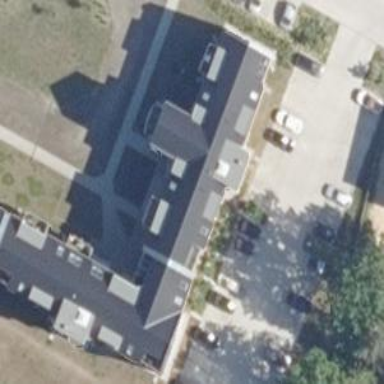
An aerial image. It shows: Unique quadruple saltbox-shaped roof outlines building with multiple apartments.